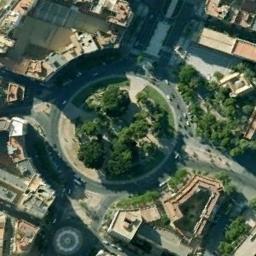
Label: roundabout